Question: I am having a multiple select country checkbox list as shown below:

I have got an array with multiple values. Now whichever values from the array exists in the selectbox, I need to check the same dynamically. For which I am using :
'''
$.each( myarray, function( key, value ) {
$('#Country option[value="'+value+'"]').attr('checked',true);
});
$('#Country').checkboxradio('refresh');
'''
But I am not able to get the checkboxes selected.
<URL>
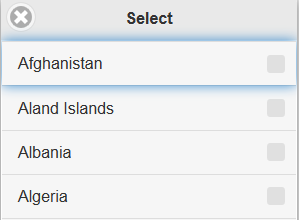
Answer: The way jQuery mobile works is that it essentially uses your select/option elements to create it's own list and that list is the one we're seeing in your screen shot. The list does not use actual checkboxes, it uses classes .ui-checkbox-on and .ui-checkbox-off to simulate the selecting of an item.
So the snippet of code I made before gets the text (country names) of the options you want, based on the values provided in the first array and then uses it to add the necessary classes to the links that contain the text of the countries.
'''
var myarray = ["4","248"];
$(myarray).each(function(key, value){ //for each element in array
var textarray = [$('option[value="4"]').text(), $('option[value="248"]').text()]; //get the text of each option based on it's value (you have to make this dynamic, I hard coded this) and put it in an array
$('#Country-listbox ul li').find('a:contains("' + textarray[key] +'")').addClass('ui-checkbox-on').removeClass('ui-checkbox-off'); //get the link that contains the text we want (which is in the array we made before) and add the class that checks the box and remove the class that takes the check off
});
'''
Country-listbox is the name of the div that contains the list that jQuery creates based on your option/selects. It names the div the way it does based on the id of your select element.